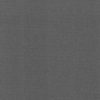
Label: dusty